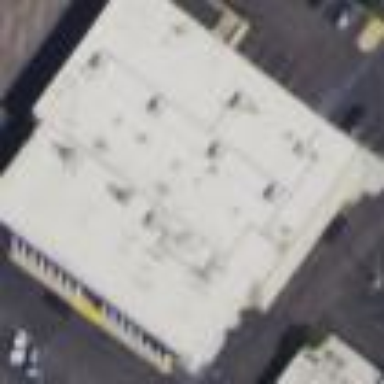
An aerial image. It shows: Commercial building.